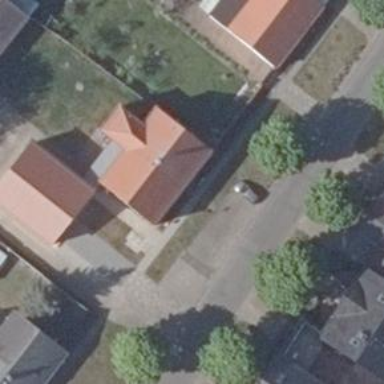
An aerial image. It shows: Community center building.